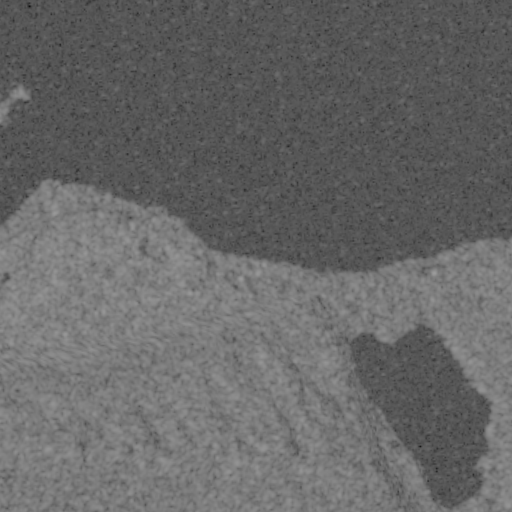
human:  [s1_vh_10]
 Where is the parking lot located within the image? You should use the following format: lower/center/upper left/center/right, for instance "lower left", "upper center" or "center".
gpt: The parking lot is located in the lower right of the image.
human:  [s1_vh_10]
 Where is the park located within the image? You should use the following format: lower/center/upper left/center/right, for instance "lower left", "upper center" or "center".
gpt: There is no park in the image.

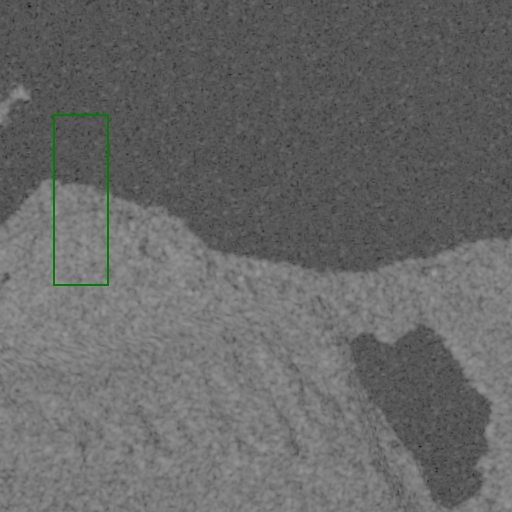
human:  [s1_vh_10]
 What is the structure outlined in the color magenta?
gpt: There is no magenta outline.
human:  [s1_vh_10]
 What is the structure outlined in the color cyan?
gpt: There is no structure outlined in cyan.